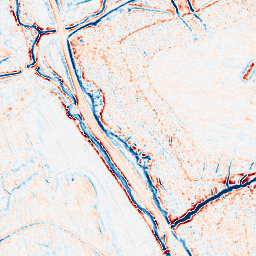
Category: edge_preserving
Decomposition family: bilateral
Decomposition parameters: d: 9
sigma_color: 50
sigma_space: 50
Upsampling method: lanczos
Upsampling parameters: scale: 8
Upsampling scale: 8